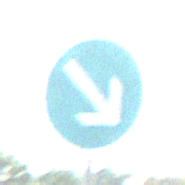
Verkehrszeichen: VorgeschriebeneVorbeifahrtRechts
Umgebung: Outdoor, Nature
Tageszeit: MorningAfternoon
Wetter: PartlyCloudy
Licht: Natural
Jahreszeit: NotSpecified
Kontrast: HighContrast